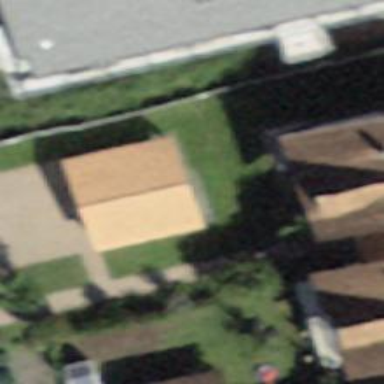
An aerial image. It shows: View of roof of building.